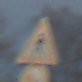
Verkehrszeichen: FussgaengerRechts
Zusatzzeichen unten: UeberholverbotKraftfahrzeuge
Umgebung: Outdoor, Nature
Tageszeit: MorningAfternoon
Wetter: PartlyCloudy
Licht: Natural
Jahreszeit: NotSpecified
Kontrast: HighContrast